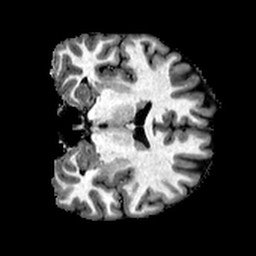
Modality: T1w
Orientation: coronal
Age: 23
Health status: healthy
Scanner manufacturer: philips
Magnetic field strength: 3 T
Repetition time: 0.007847 s
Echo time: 0.00362 s